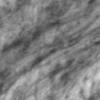
Label: no_change